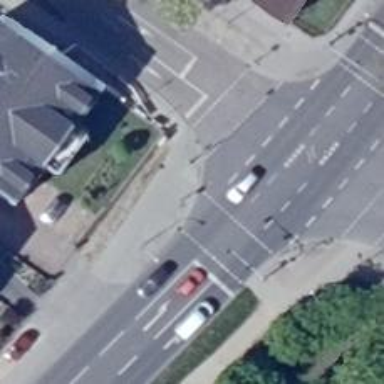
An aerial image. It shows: Asphalt path with crossing.